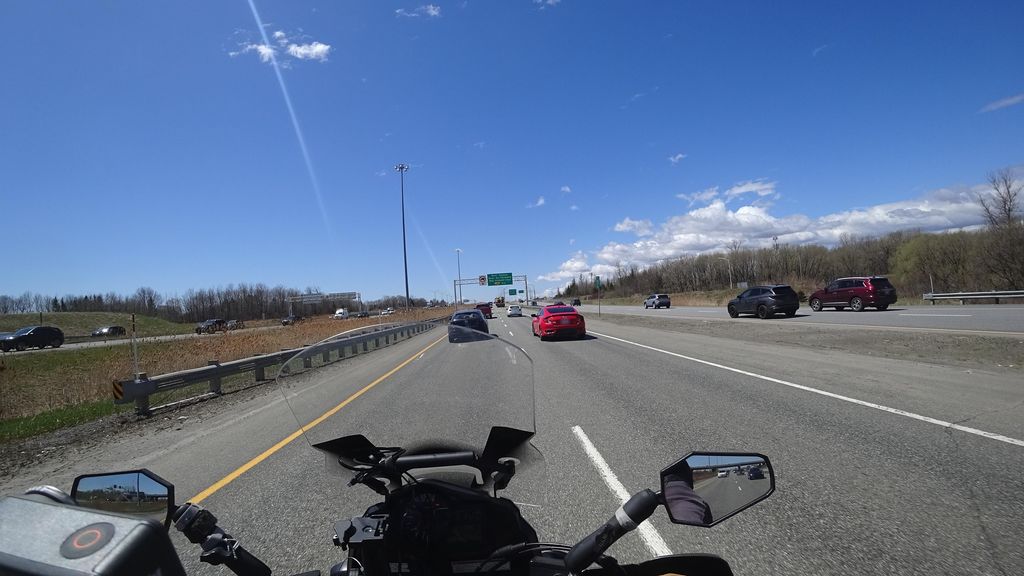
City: quebec_city